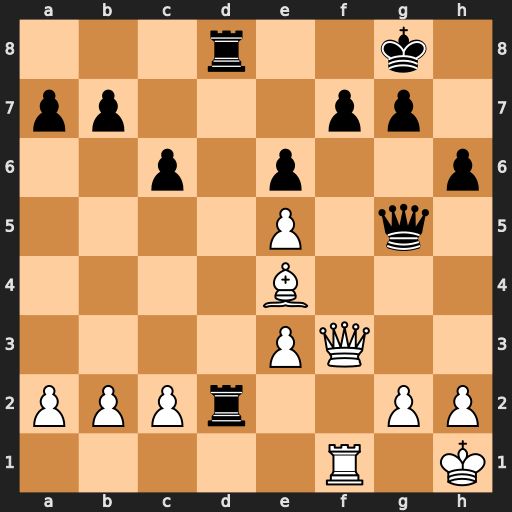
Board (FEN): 3r2k1/pp3pp1/2p1p2p/4P1q1/4B3/4PQ2/PPPr2PP/5R1K
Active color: w
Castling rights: -
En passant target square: -
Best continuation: Qxf7+ Kh8 Qf8+ Rxf8 Rxf8#